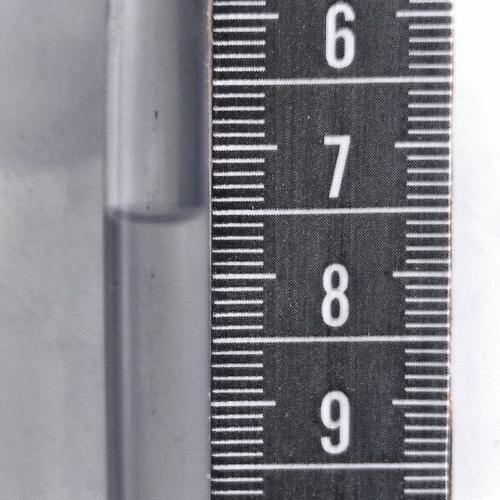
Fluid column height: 7.5 cm